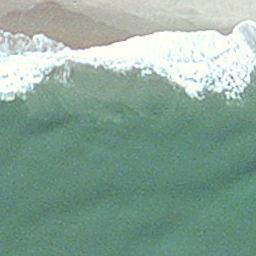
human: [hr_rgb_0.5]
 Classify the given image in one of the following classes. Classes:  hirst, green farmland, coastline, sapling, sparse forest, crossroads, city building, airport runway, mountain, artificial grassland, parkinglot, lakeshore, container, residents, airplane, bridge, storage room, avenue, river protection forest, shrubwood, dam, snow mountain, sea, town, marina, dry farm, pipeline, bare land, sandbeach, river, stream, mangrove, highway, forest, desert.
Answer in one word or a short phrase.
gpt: coastline